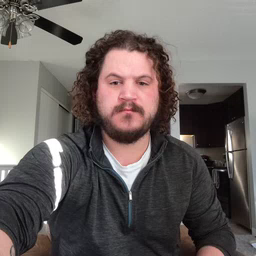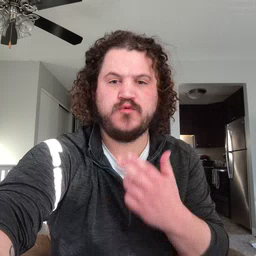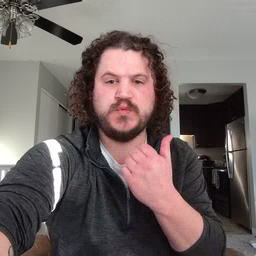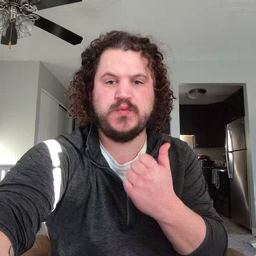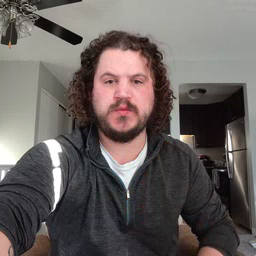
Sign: cute